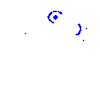
Particle: proton